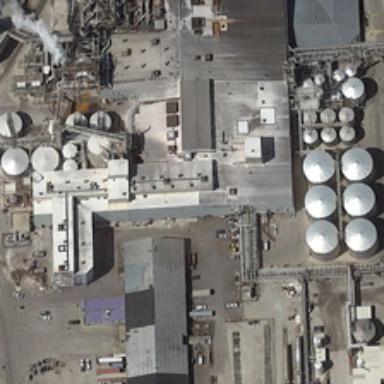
Many storage tanks are in a factory .